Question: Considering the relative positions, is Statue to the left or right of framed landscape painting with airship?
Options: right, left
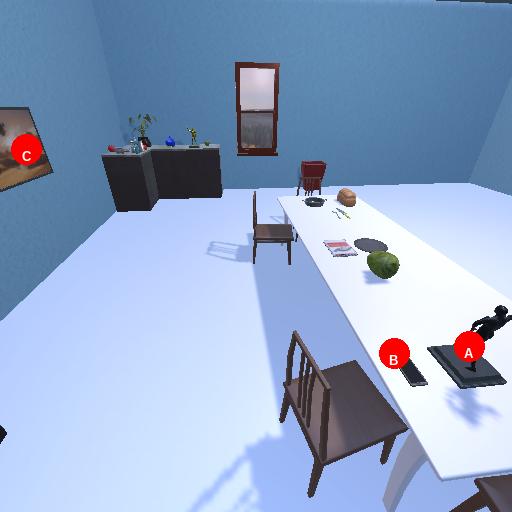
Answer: right